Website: ulta-beauty
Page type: payment
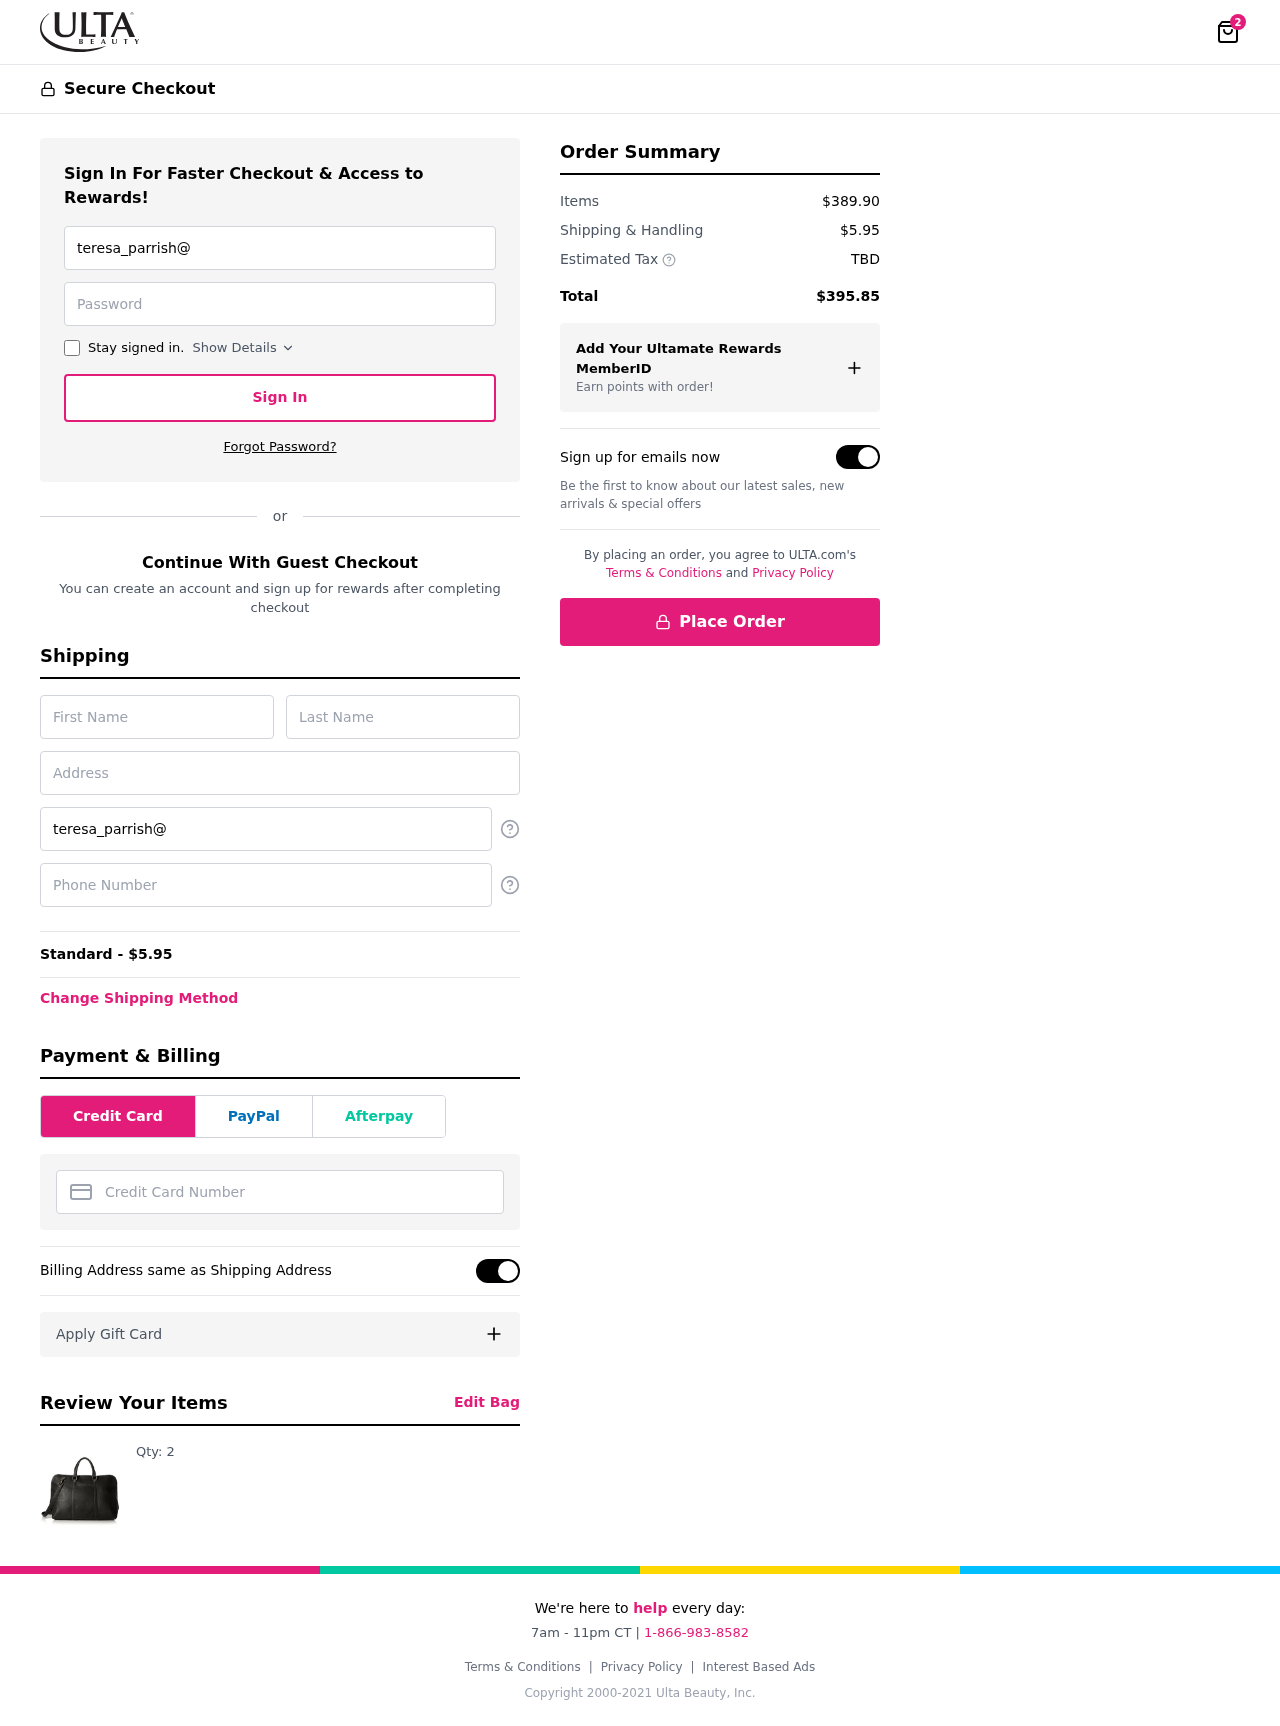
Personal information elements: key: PII_CARD_NUMBER
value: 6520 5037 4718 5040
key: PII_EMAIL
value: teresa_parrish@hotmail.com
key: PII_FIRSTNAME
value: Teresa
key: PII_LASTNAME
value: Parrish
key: PII_PHONE
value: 6659387819
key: PII_STREET
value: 90234 Charles Passage Suite 155
Product elements: key: PRODUCT1_QUANTITY
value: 2
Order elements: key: ORDER_NUM_ITEMS
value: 2
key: ORDER_SHIPPING_COST
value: $5.95
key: ORDER_SHIPPING_COST
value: Standard - $5.95
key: ORDER_SUBTOTAL
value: $389.90
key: ORDER_TAX
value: TBD
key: ORDER_TOTAL
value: $395.85